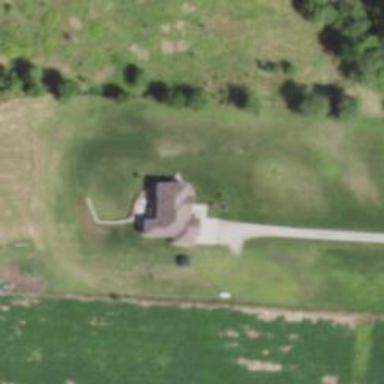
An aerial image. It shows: Driveway.